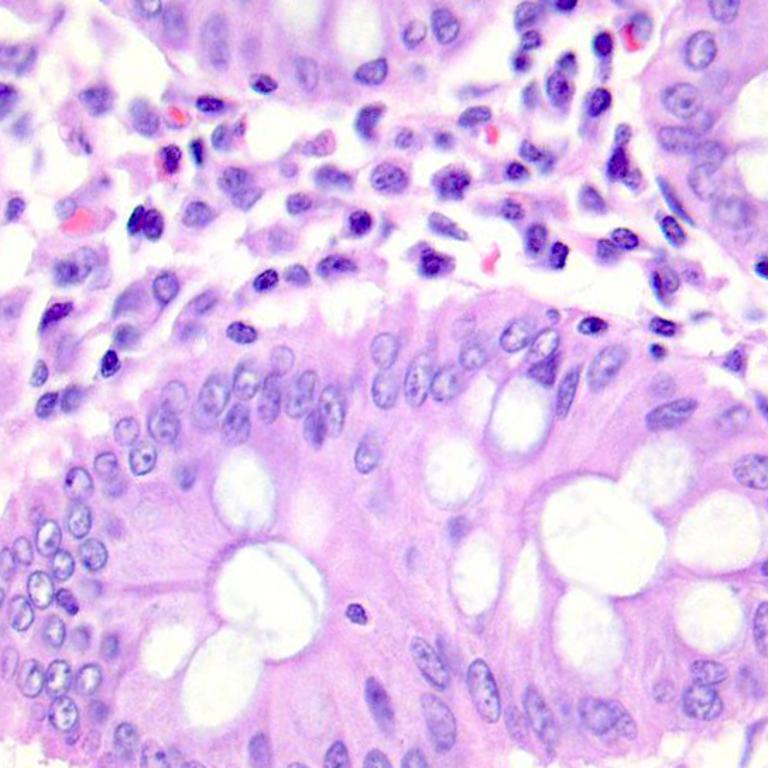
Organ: colon
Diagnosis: benign